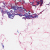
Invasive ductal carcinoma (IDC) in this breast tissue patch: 0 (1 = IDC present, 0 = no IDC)